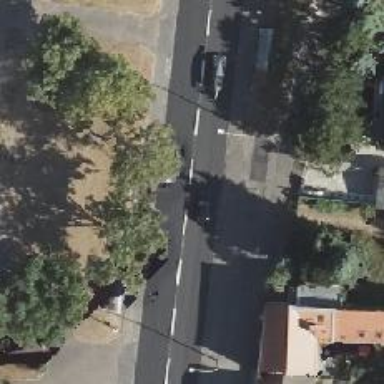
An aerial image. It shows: Primary road with asphalt surface. It has sidewalks on both sides and cycle track.